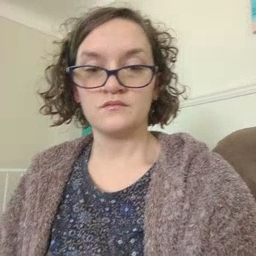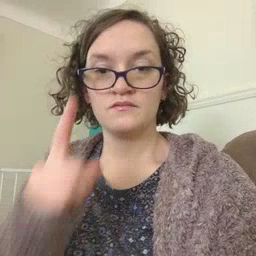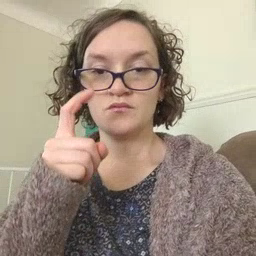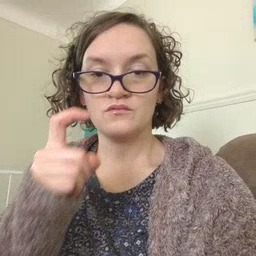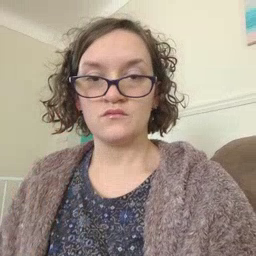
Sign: finger